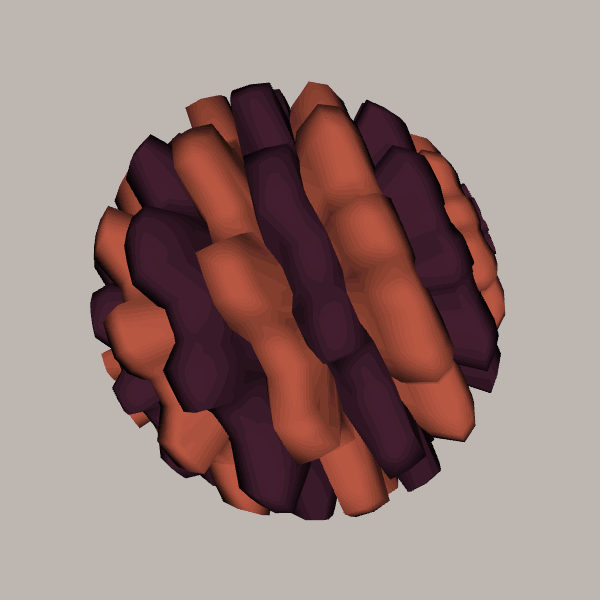
Background: light